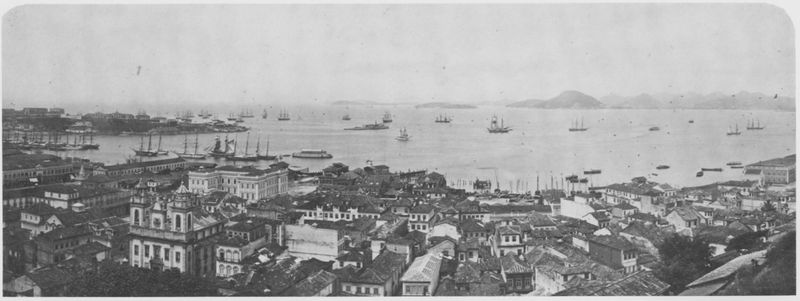
Titel: Der Stadtteil Flamengo in Rio de Janeiro
Künstler: Marc Ferrez
Standort: Rio de Janeiro
Institution: Sammlung Gilberto Ferrez
Schlagwörter: baum, berg, himmel, meer, wasser, weiß, bäume, landschaft, see, stadt, ufer, fenster, grau, hintergrund, schwarz, zeichnung, gebäude, haus, alt, gericht, architektur, ferne, horizont, häuser, hügel, weite, gewässer, kirche, insel, anhöhe, boot, boote, handel, turm, aussicht, küste, schiff, schiffe, segel, segelschiffe, sitz, ansicht, fassaden, italien, fahne, mast, segelschiff, berge, gebirge, dächer, dunst, grafik, nebel, vogelperspektive, hafen, industrie, masten, dampfer, bucht, segelboote, klippe, aufsicht, foto, fotografie, oben, panorama, photographie, stadtansicht, straßen, eng, kloster, türme, palast, dom, mole, asien, schwarz weiss, radierung, stich, quer, kathedrale, neu, photo, ecken, verkehr, florenz, siedlung, walfang, ankunft, flotte, bote, abgerundet, golf, ville, inseln, kaserne, frachter, hafenstadt, port, neapel, gesimse, genster, häuserblock, dampfschiffe, schlepper, schifffahrt, von oben, seeblick, mer, südamerika, noir et blanc, abgetakelt, bateau, statt, bebaut, binnenhafen, binnenschiffahrt, handelsschifffahrt, häfen, posilipp, toulon, wassserlinie, hintergründ, côte, barockkirche